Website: macys
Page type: billing-address
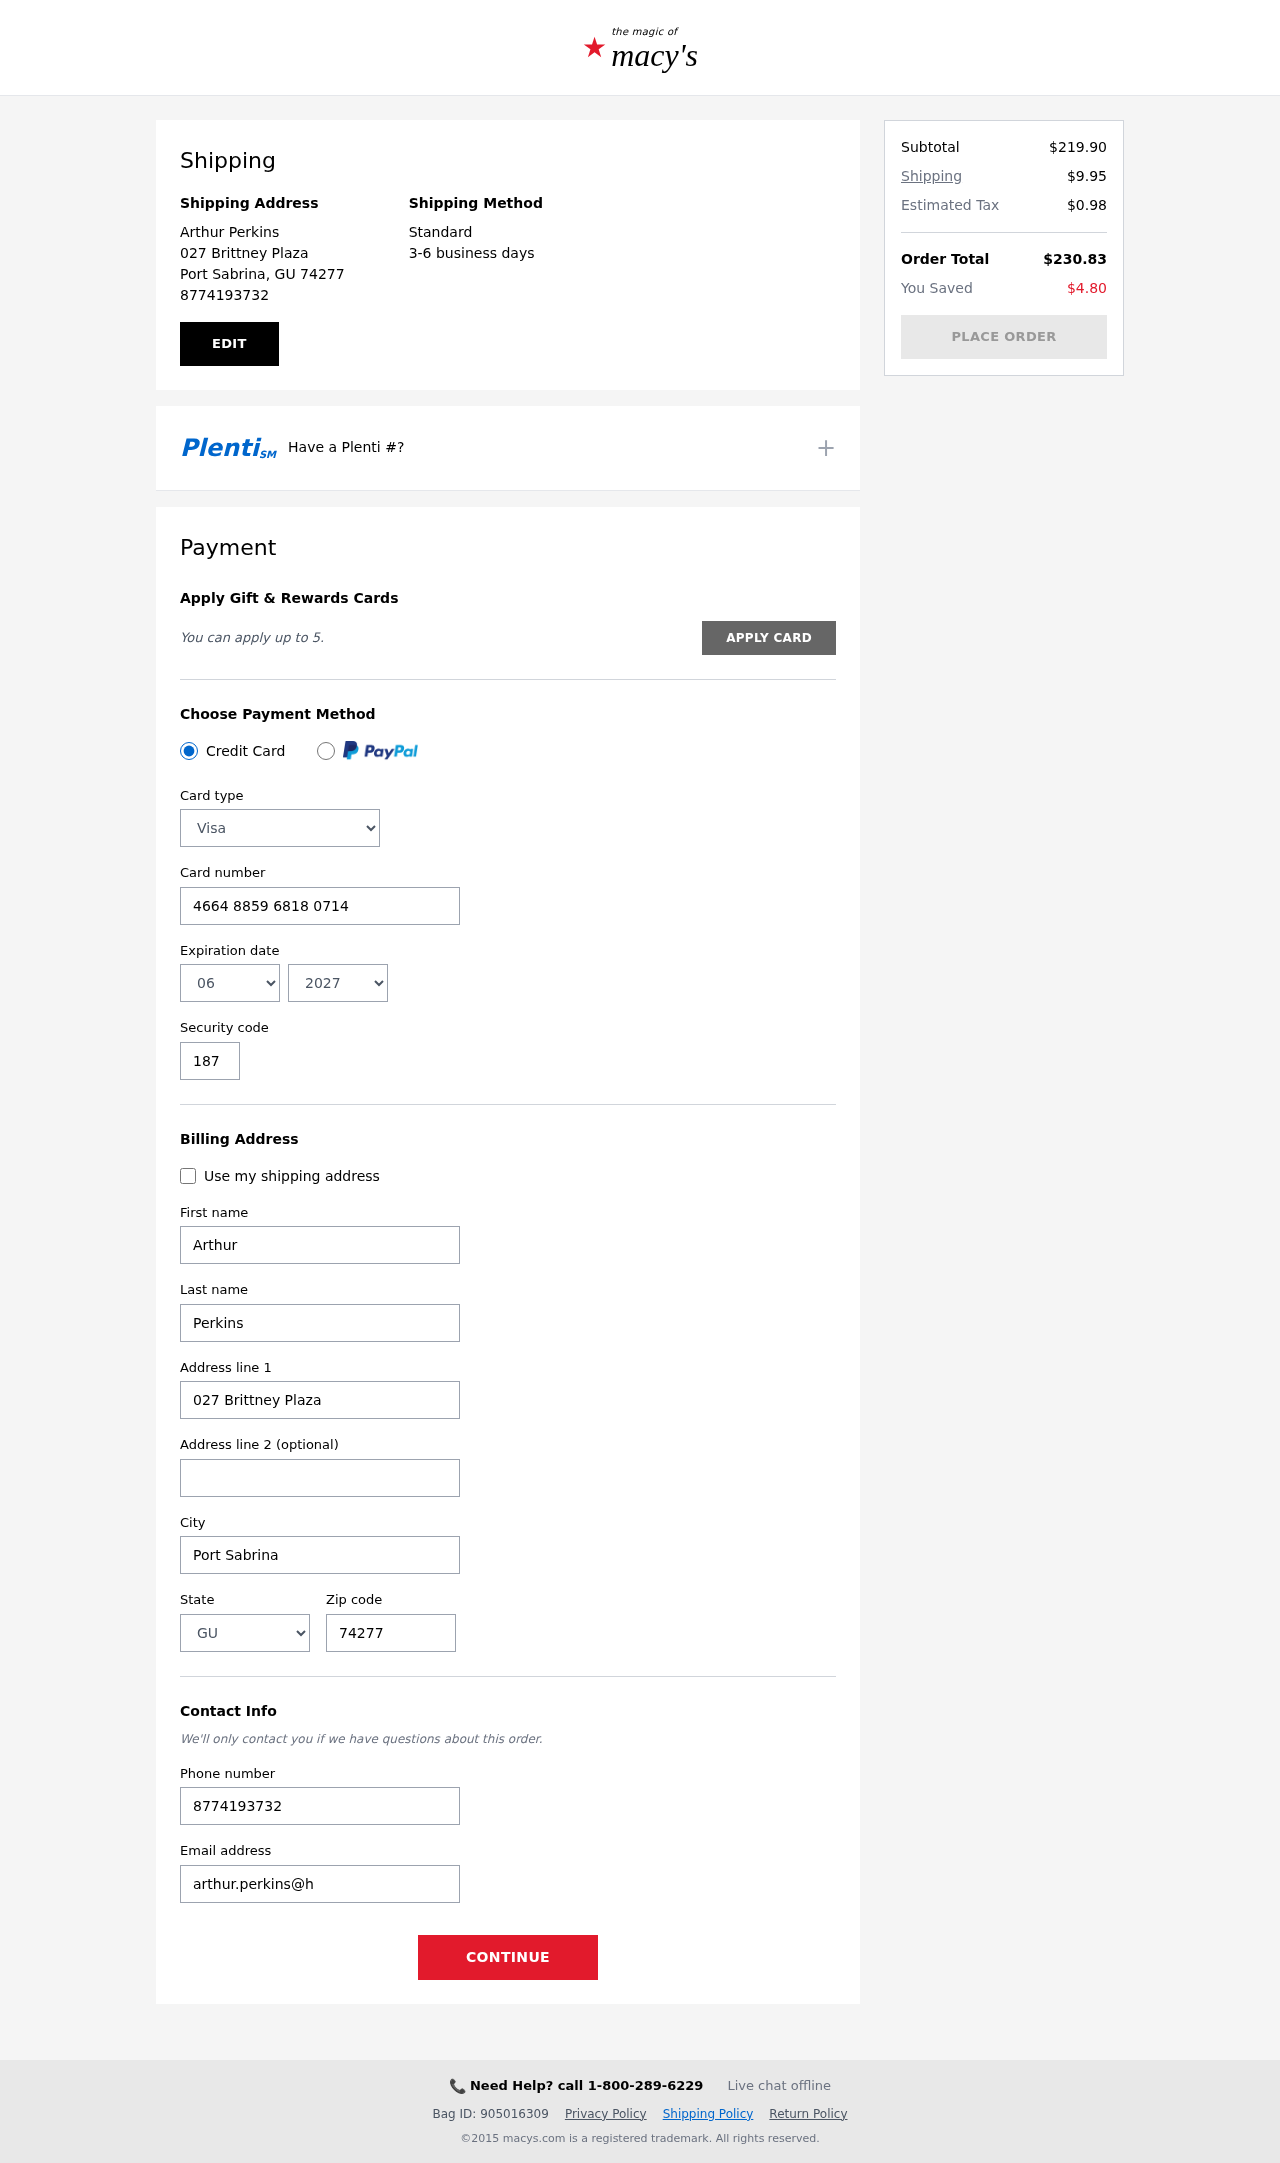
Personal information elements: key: PII_CARD_CVV
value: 187
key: PII_CARD_EXPIRY_MONTH
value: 06
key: PII_CARD_EXPIRY_YEAR
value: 27
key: PII_CARD_NUMBER
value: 4664 8859 6818 0714
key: PII_CARD_TYPE
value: Visa
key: PII_CITY
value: Port Sabrina
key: PII_CITY_STATE_ZIP
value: Port Sabrina, GU 74277
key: PII_EMAIL
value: arthur.perkins@hotmail.com
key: PII_FIRSTNAME
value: Arthur
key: PII_FULLNAME
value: Arthur Perkins
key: PII_LASTNAME
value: Perkins
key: PII_PHONE
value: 8774193732
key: PII_POSTCODE
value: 74277
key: PII_STATE
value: GU
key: PII_STREET
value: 027 Brittney Plaza
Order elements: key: ORDER_SUBTOTAL
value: $219.90
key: ORDER_SHIPPING_COST
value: $9.95
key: ORDER_TAX
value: $0.98
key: ORDER_TOTAL
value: $230.83
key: ORDER_SAVINGS
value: $4.80